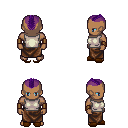
a pixel art fantasy rpg character, male body template, human, dark skin, white sleeveless shirt, robe skirt, purple short mohawk hairstyle, leather bracers, brown slippers, four views (front, back, left, right), 2x2 character sprite sheet, small pixel art, hard edges, no anti-aliasing